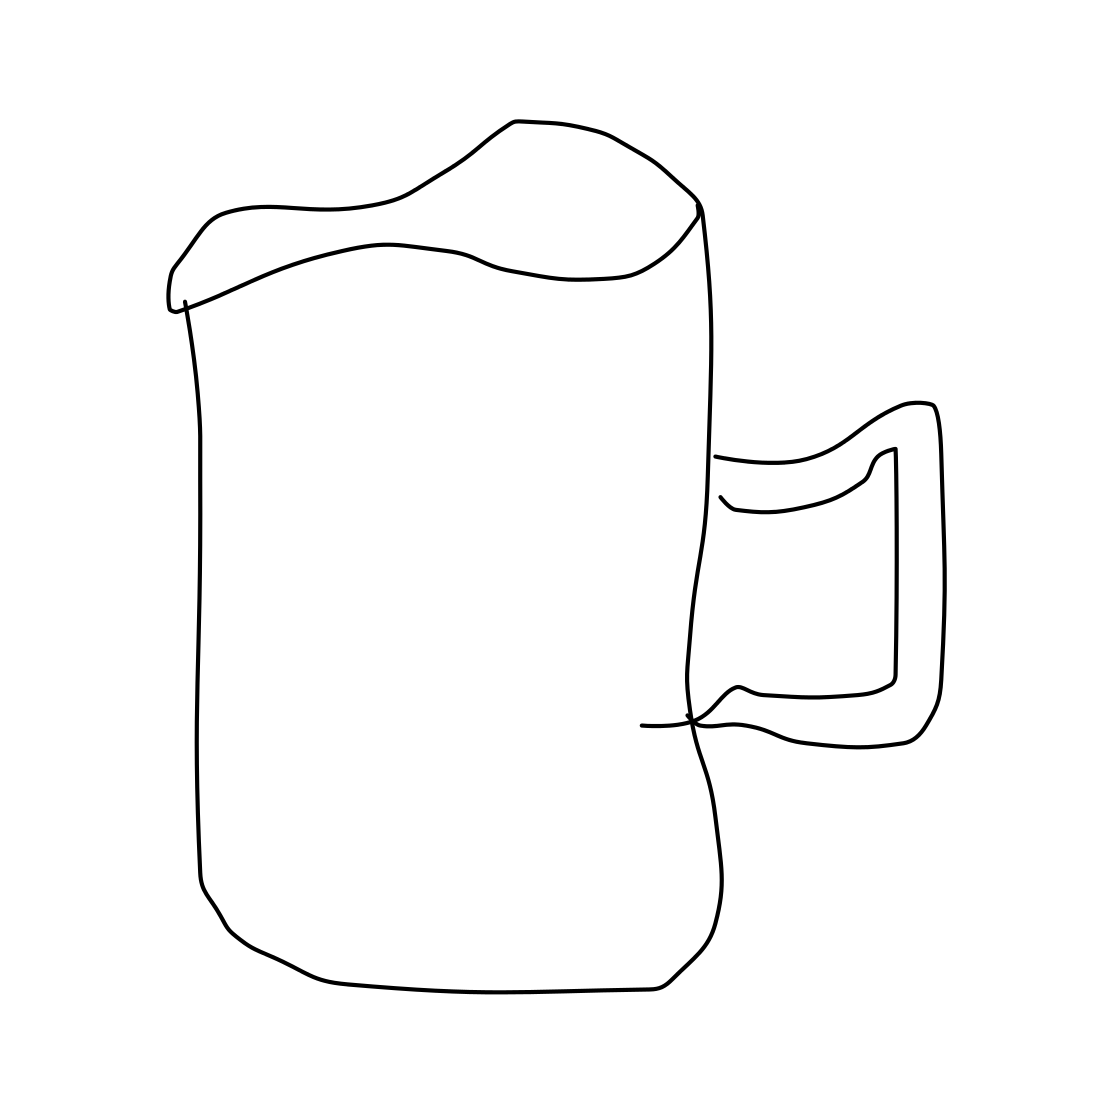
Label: beer-mug